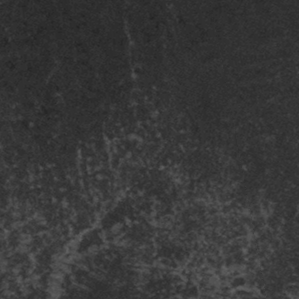
Label: frost